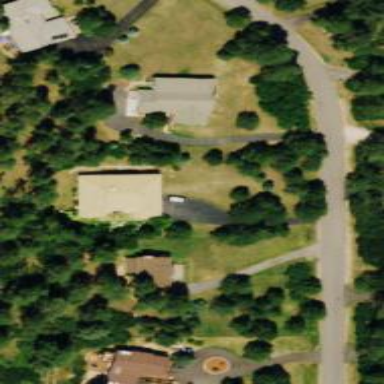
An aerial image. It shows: Driveway leading to service road.